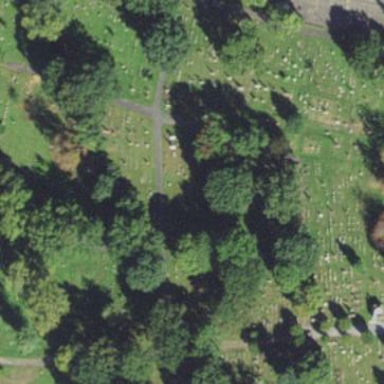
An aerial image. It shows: Cemetery.